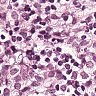
Metastatic tissue present: yes